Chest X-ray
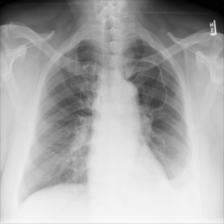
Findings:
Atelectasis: negative
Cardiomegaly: negative
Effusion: positive
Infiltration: negative
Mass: negative
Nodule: negative
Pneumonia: negative
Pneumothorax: negative
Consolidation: negative
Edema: negative
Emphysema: negative
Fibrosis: negative
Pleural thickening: negative
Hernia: negative